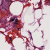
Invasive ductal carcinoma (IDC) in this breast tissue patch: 0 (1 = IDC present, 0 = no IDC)